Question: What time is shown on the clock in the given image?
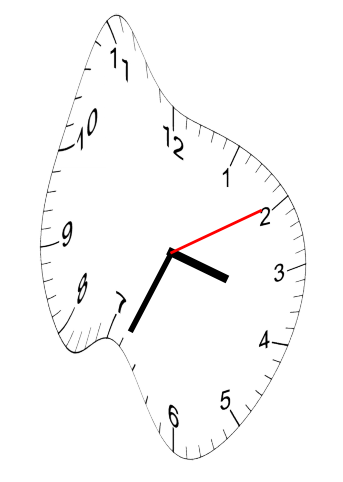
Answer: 03:34:10